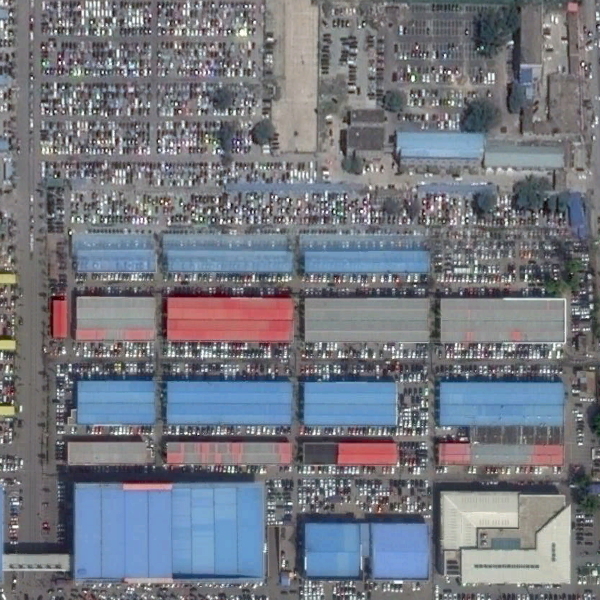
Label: Industrial